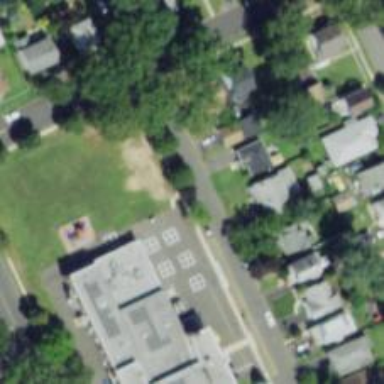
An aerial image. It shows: School.